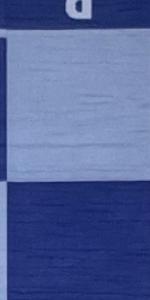
Label: Empty